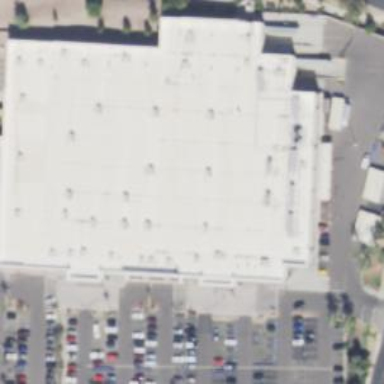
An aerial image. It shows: Supermarket located in building.